Field crop: maize
Growth stage: 2
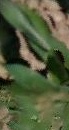
Species: maize